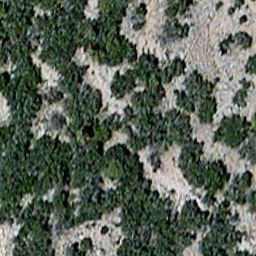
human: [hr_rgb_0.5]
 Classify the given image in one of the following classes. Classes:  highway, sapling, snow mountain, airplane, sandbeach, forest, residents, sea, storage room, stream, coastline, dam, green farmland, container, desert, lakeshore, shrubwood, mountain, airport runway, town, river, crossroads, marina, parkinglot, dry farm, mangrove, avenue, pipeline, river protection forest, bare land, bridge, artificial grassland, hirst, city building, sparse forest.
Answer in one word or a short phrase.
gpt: sparse forest